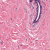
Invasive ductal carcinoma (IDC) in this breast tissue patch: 0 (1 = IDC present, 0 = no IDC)